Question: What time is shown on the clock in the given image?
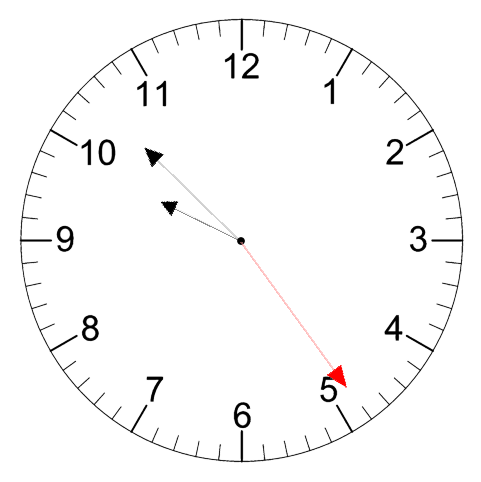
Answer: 09:52:24